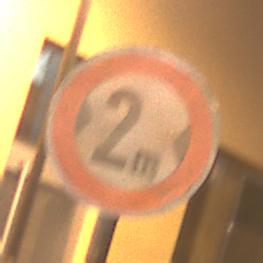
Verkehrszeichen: TatsaechlicheBreite2
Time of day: Night
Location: Outdoor (Urban)
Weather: Clear
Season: NotSpecified
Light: Artificial